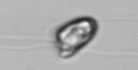
Label: flagellate_morphotype1